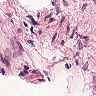
Metastatic tissue present: no